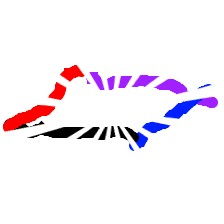
Shape: parallelogram